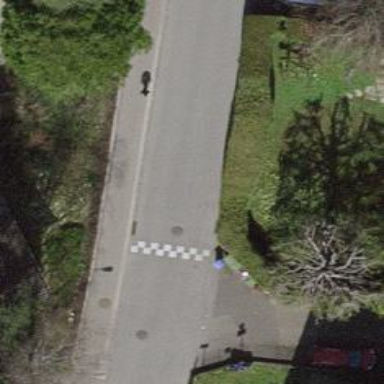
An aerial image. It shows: Asphalt road with traffic-calming hump.